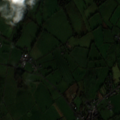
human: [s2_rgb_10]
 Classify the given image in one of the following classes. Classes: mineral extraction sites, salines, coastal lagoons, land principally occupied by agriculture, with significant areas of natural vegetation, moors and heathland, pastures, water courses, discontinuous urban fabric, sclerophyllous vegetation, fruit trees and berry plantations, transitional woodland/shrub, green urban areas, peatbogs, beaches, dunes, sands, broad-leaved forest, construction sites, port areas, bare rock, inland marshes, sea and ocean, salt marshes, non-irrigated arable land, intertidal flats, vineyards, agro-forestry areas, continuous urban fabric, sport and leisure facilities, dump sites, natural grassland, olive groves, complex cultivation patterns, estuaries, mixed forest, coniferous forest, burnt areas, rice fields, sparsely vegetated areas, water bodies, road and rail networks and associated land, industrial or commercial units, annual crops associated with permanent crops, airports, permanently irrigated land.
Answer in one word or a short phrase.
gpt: discontinuous urban fabric, pastures